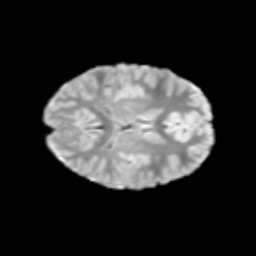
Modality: T2w
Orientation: axial
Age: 11
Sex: female
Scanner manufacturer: siemens
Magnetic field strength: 3 T
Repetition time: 3.8 s
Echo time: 0.07 s